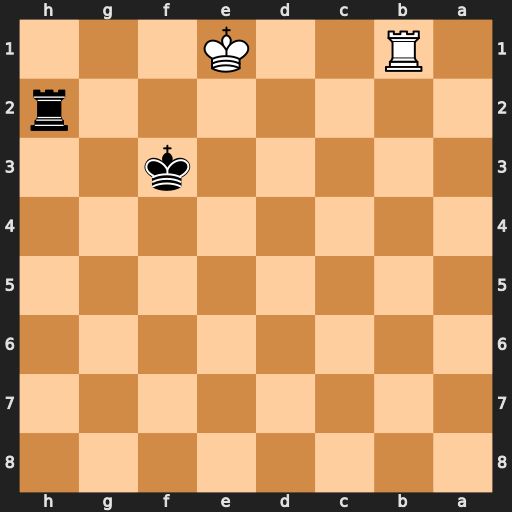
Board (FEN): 8/8/8/8/8/5k2/7r/1R2K3
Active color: b
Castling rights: -
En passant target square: -
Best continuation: Rh1+ Kd2 Rxb1